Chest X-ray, AP view. Patient: 58 years old, sex M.
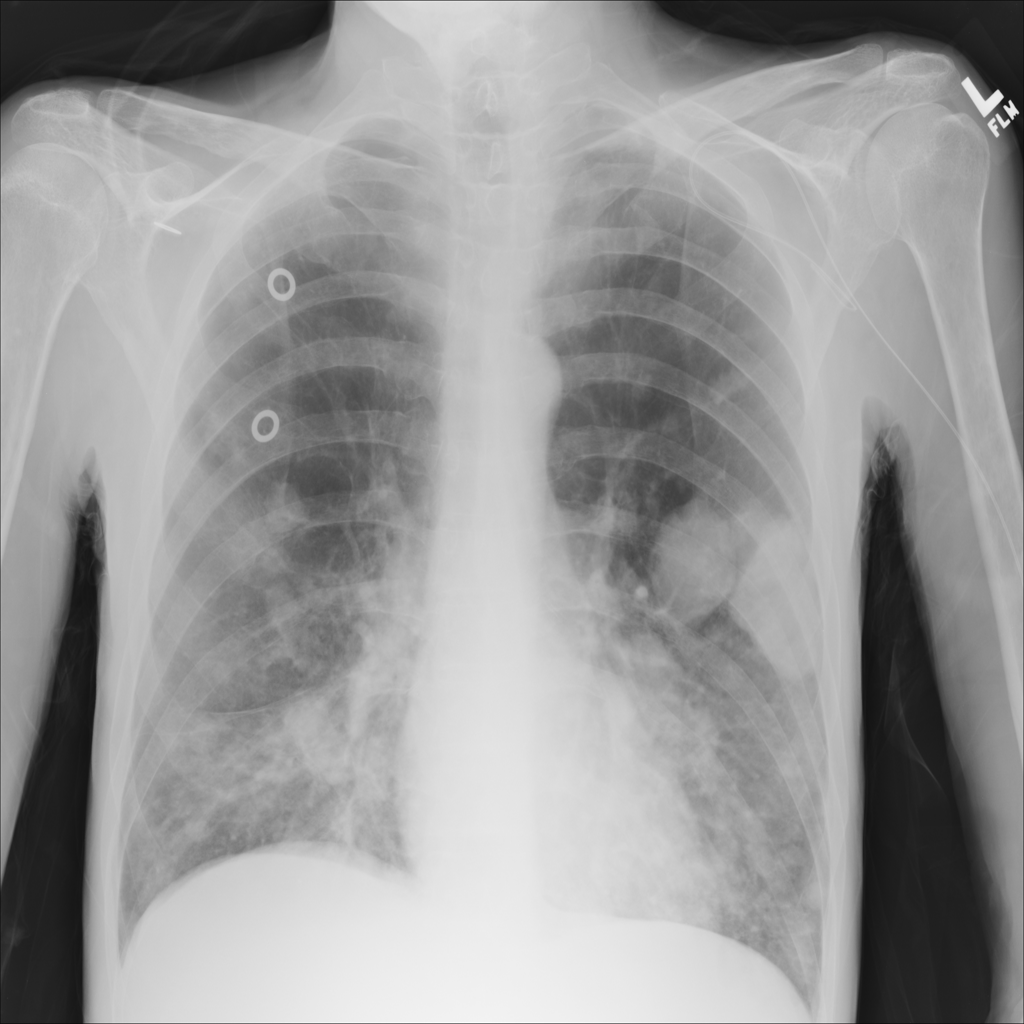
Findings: Mass, Nodule